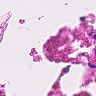
Metastatic tissue present: no